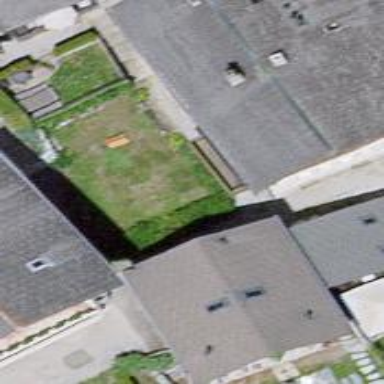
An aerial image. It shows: Simple and straightforward house.